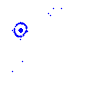
Particle: pion